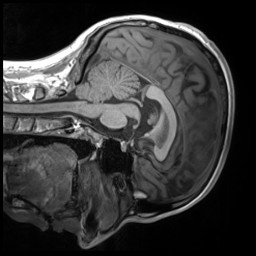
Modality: T1w
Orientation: sagittal
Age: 24
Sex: female
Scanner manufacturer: siemens
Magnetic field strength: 3 T
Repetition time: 1.8 s
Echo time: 0.00241 s